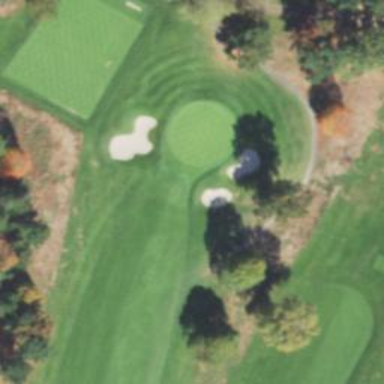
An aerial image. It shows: Golf hole.